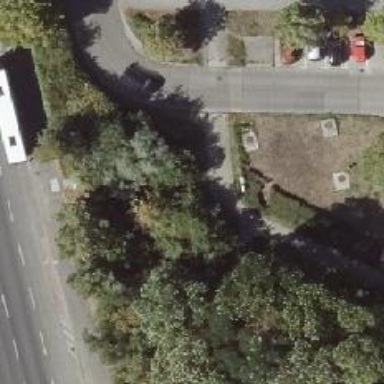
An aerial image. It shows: Footway with concrete surface.